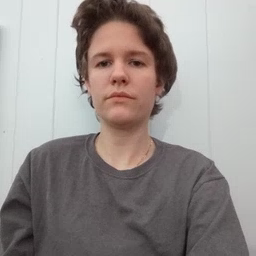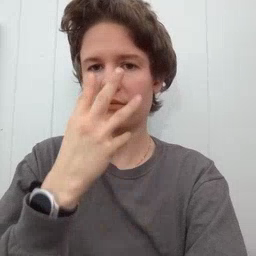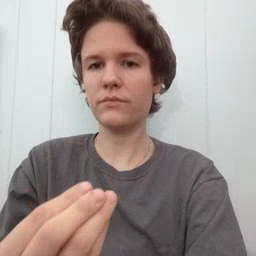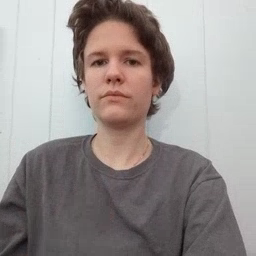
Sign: wolf